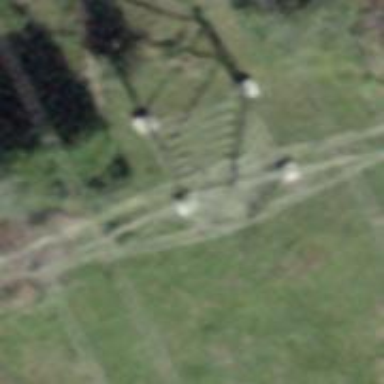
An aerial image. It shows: Power tower.